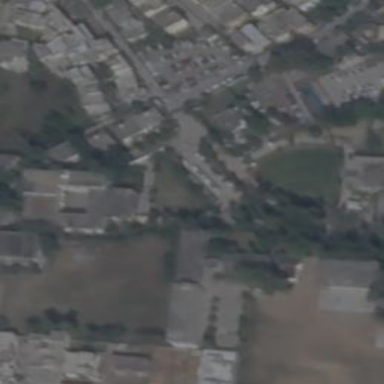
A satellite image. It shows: College or university.